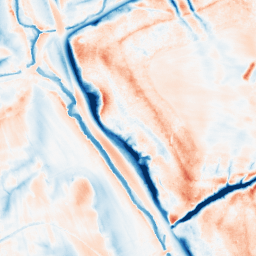
Category: classical
Decomposition family: gaussian_anisotropic
Decomposition parameters: sigma_x: 10
sigma_y: 5
Upsampling method: quintic
Upsampling parameters: scale: 2
Upsampling scale: 2